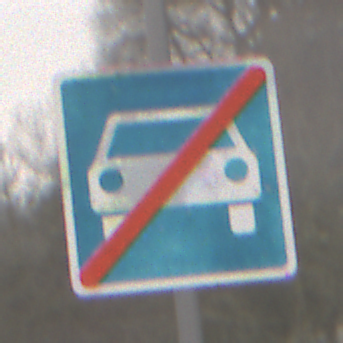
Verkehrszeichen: EndeKraftfahrstrasse
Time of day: Midday
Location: Outdoor (Nature)
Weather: Overcast
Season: Winter
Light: Natural